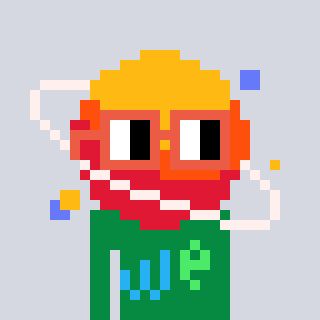
a pixel art character with square orange glasses, a saturn-shaped head and a green-colored body on a cool background